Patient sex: F
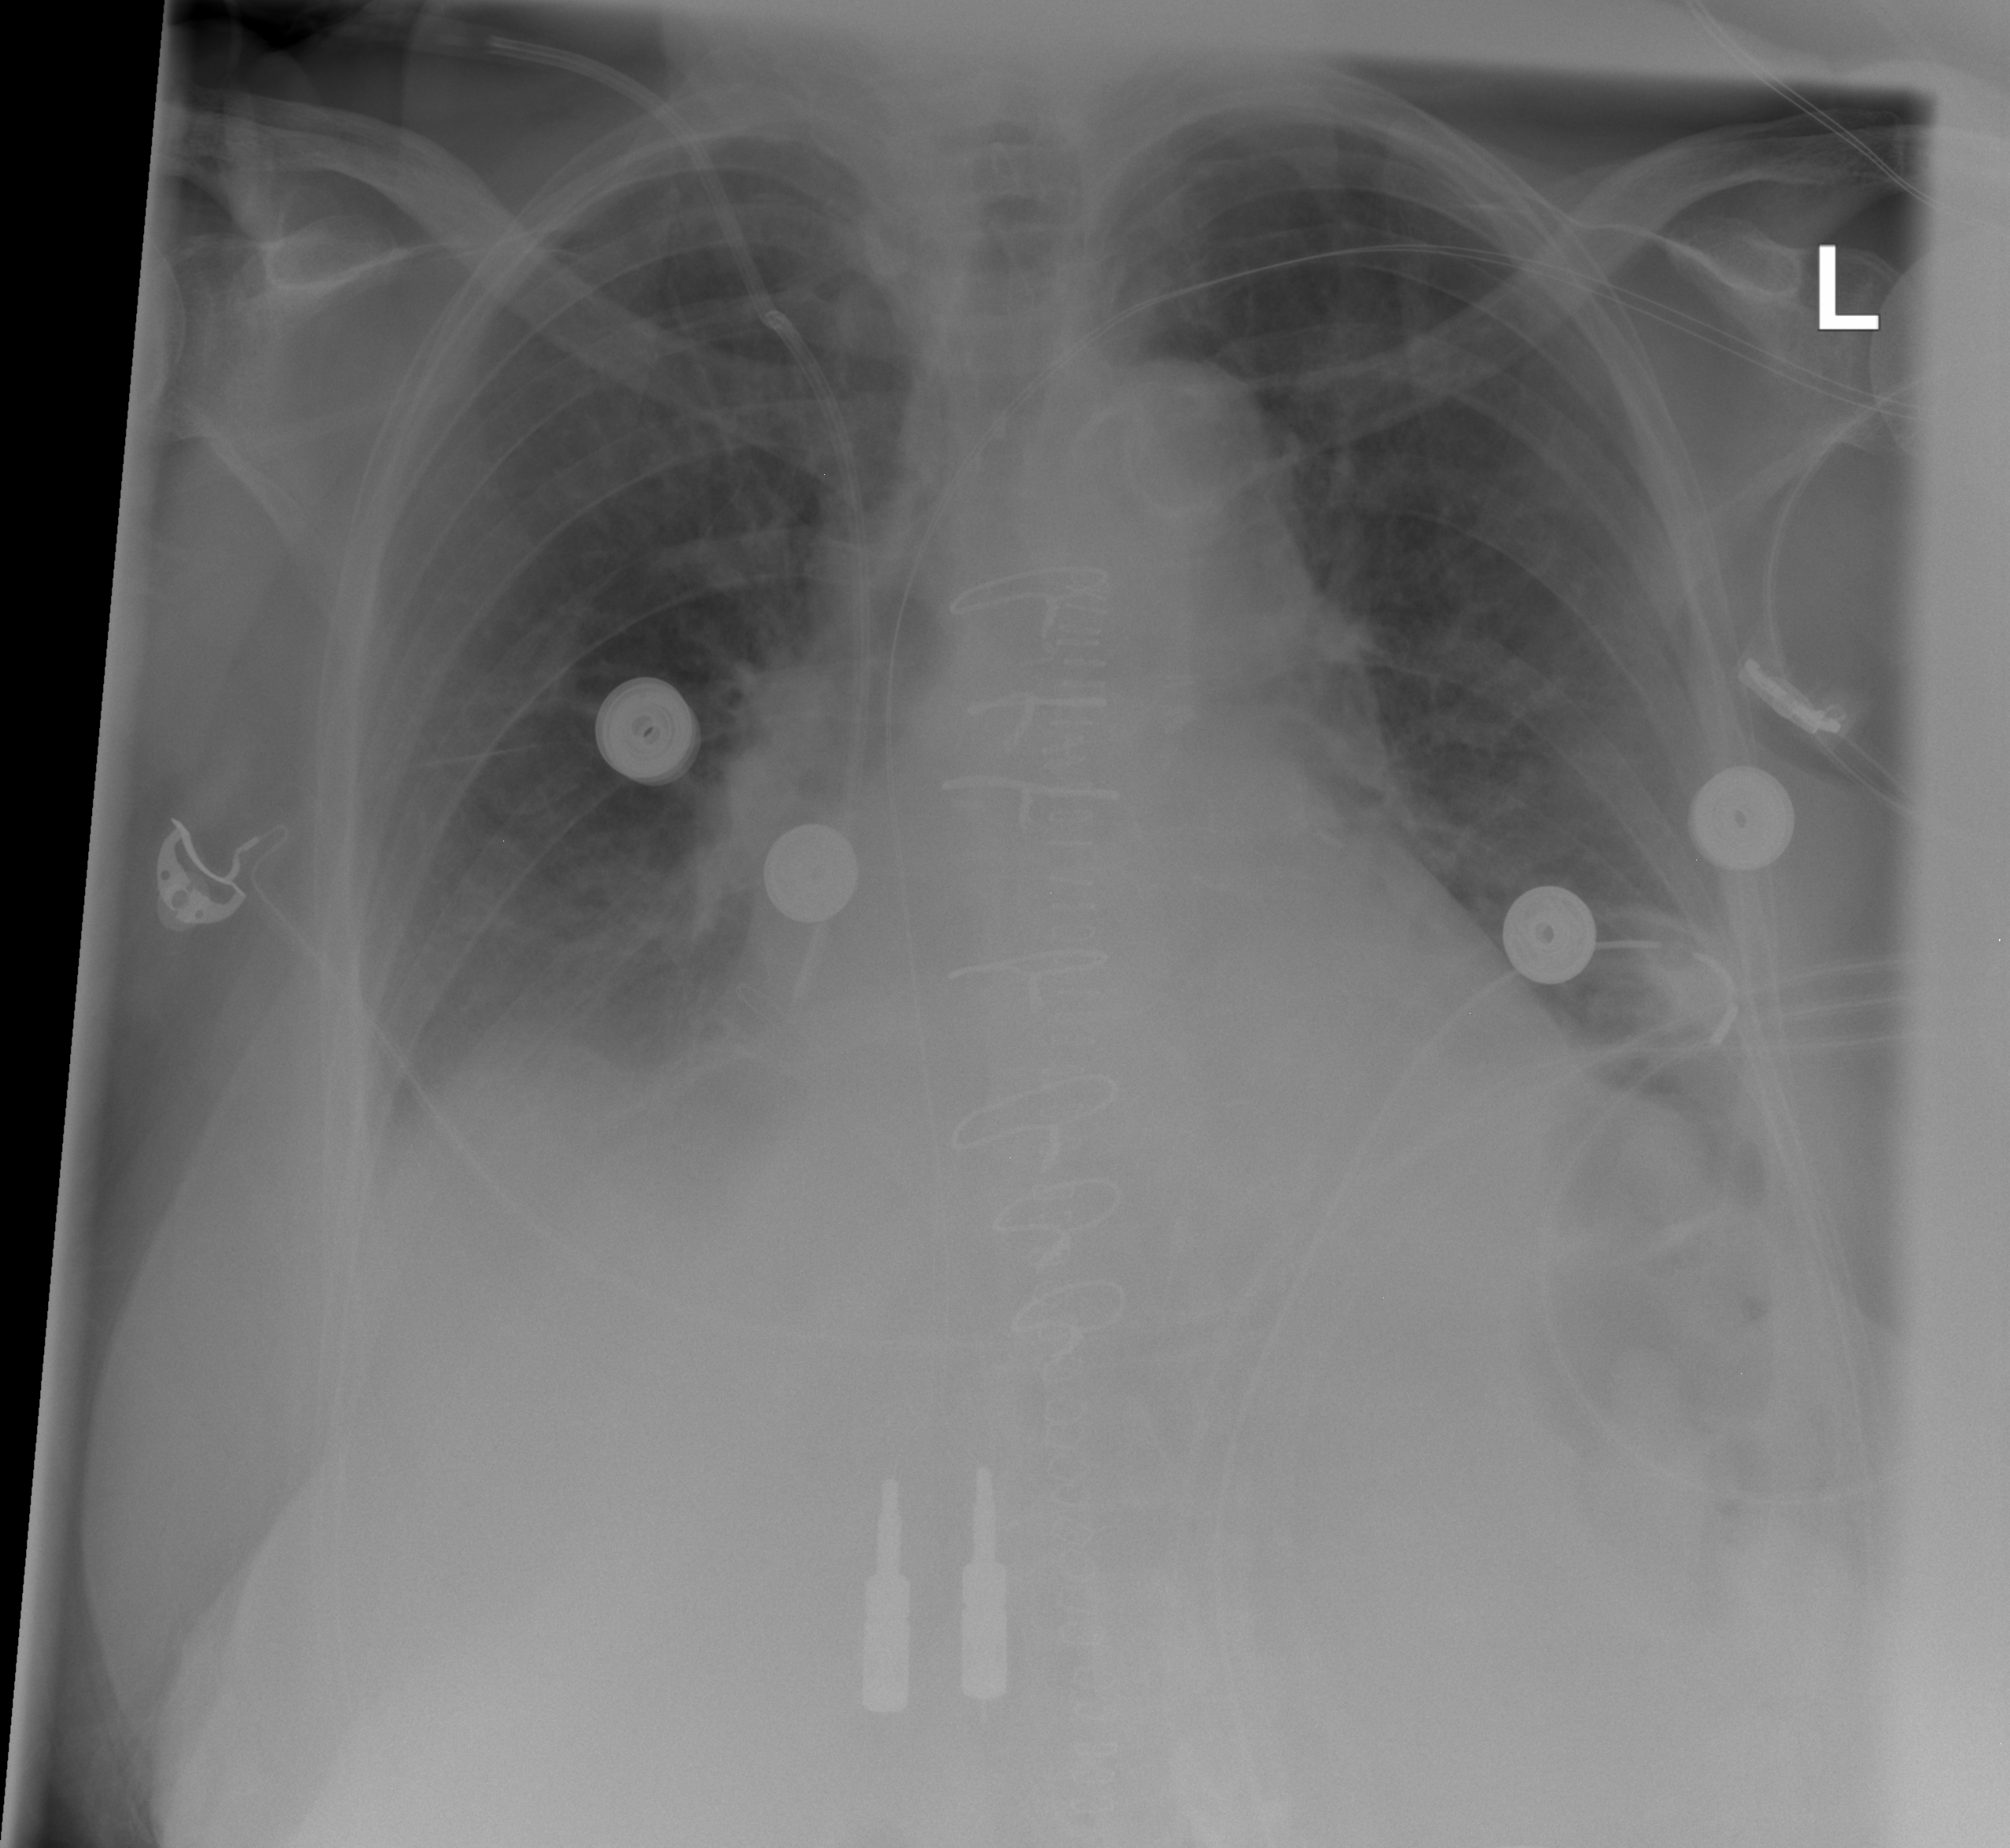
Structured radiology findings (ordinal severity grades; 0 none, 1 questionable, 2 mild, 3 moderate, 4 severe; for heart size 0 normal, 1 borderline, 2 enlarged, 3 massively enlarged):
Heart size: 2
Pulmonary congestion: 0
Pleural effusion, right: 2
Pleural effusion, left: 2
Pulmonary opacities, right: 0
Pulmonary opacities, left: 0
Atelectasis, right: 0
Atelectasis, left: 2